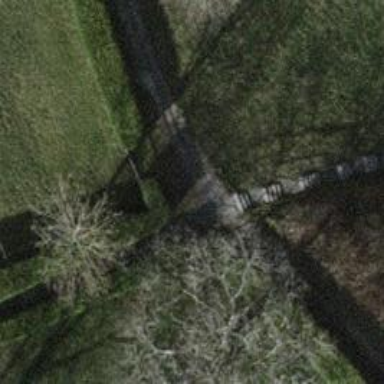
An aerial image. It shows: Hedge barrier.